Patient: sex M, age 65
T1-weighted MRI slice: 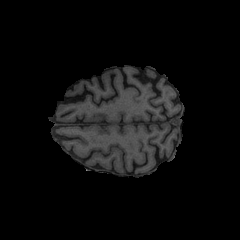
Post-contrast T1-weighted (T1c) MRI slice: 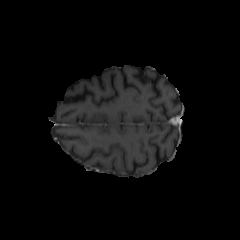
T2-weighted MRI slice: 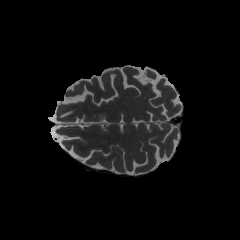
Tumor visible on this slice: no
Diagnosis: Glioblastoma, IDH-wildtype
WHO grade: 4